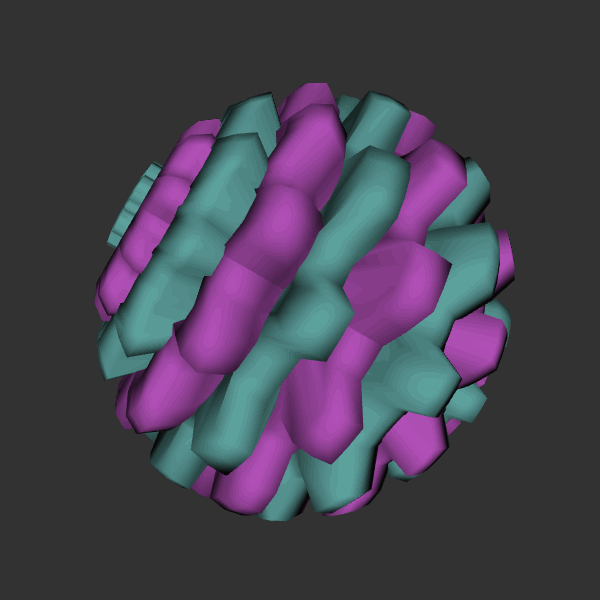
Background: dark